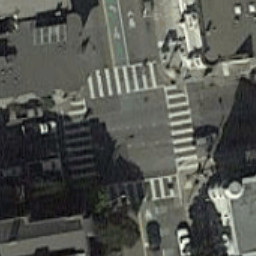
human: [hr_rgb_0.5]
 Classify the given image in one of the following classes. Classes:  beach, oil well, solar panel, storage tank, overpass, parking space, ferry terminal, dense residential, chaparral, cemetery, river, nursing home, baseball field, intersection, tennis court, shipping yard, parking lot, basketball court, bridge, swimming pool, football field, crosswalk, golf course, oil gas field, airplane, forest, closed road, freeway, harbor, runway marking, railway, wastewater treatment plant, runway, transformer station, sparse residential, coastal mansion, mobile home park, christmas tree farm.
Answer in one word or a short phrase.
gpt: crosswalk